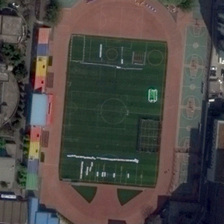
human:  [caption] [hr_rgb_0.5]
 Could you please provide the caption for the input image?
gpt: several buildings are around a playground .

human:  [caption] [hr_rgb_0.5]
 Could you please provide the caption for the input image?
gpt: several buildings are around a playground .

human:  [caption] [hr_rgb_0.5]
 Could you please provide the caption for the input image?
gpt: this standard football field owns a colourful grandstand .

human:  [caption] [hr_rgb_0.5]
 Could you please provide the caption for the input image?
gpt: this standard football field owns a colourful grandstand .

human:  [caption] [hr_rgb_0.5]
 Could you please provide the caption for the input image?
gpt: several buildings are around a playground .